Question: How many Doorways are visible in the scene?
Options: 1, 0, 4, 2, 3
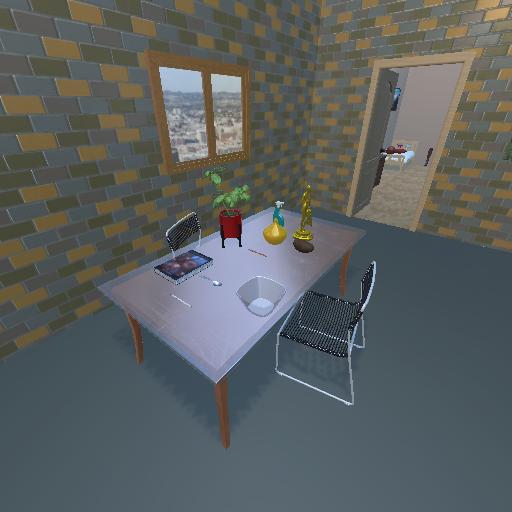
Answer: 1